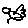
Label: bird